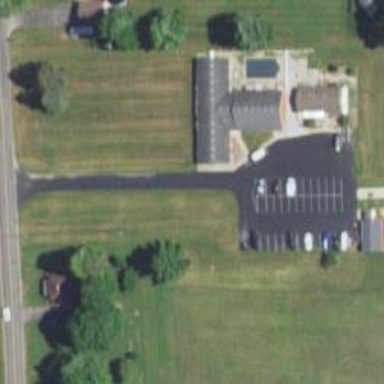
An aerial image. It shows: Parking space.